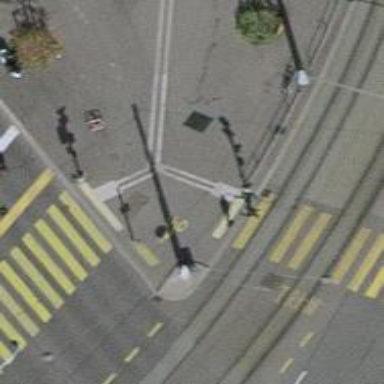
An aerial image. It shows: Road with traffic signals.